Question: I've a 'scrollview' that has a 'UIView' on it and on those Views, there's a 'UIImageView' on it, three 'UILabel' on it, I want to enable user Interaction on it, but wouldn't work. I've enabled 'setUserInteraction' for both the 'UIView', 'UIScrollView', 'UILabels', 'UIImageView' none is Responding to click actions at all. The layout look like the Image Below....
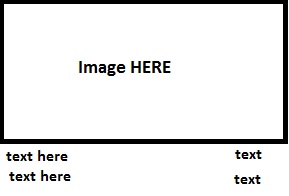
Answer: implement
'''
- (BOOL)gestureRecognizer:(UIGestureRecognizer *)gestureRecognizer shouldRecognizeSimultaneouslyWithGestureRecognizer:(UIGestureRecognizer *)otherGestureRecognizer
'''
so the gestures of the uiscroll view won't conflict with the subview's recognisers
basically what happens is that the UIScrollView won't pass the events to its subviews because the default of the above method is to return NO